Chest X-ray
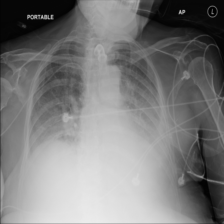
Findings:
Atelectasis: positive
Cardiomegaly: negative
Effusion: negative
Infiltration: negative
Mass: negative
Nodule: negative
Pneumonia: negative
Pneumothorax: negative
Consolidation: negative
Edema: negative
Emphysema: negative
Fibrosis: negative
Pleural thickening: negative
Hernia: negative